Question: This is the question that needs to be implemented:
> Write a C++ program that stops reading a line of text when a period is
entered and displays the sentence with correct spacing and capitalization. For this program, correct spacing means only one space between words, and all letters should be lowercase, except the first letter. For example, if the user enters the text , the displayed sentence should be
I have written my piece of code which looks like this:
'''
// Processing a sentence and verifying if it is grammatically correct or not (spacing and capitalization)
//#include <stdio.h>
//#include <conio.h>
#include <iostream>
#include <string>
using namespace std;
int main()
{
string sentence;
cout << "Enter the sentence: ";
getline(cin, sentence);
int len = sentence.length();
// Dealing with capitalizations
for (int j = 0; j <= len; j++)
{
if (islower(sentence[0]))
sentence[0] = toupper(sentence[0]);
if(j>0)
if(isupper(sentence[j]))
sentence[j] = tolower(sentence[j]);
}
int space = 0;
do
{
for (int k = 0; k <= len; k++)
{
if(isspace(sentence[k]))
{
cout << k << endl;
int n = k+1;
if(sentence[n] == ' ' && n <=len)
{
space++;
cout << space <<endl;
n++;
cout << n <<endl;
}
if(space!= 0)
sentence.erase(k,space);
cout << sentence <<endl;
}
}
len = sentence.length();
//cout << len <<endl;
} while (space != 0);
}
'''
With this I was able to deal with capitalization issue but problem occurs when I try to check for more than one whitespace between two words. In the 'do' loop I am somehow stuck in an infinite loop.
Like when I try and print the length of the string ('len/len1') in the first line inside do-while loop, it keeps on running in an infinite loop. Similarly, when I try and print the value of 'k' after the for loop, it again goes into infinite loop. I think it has to do with my use of do-while loop, but I am not able to get my head around it.
This is the output that I am receiving.

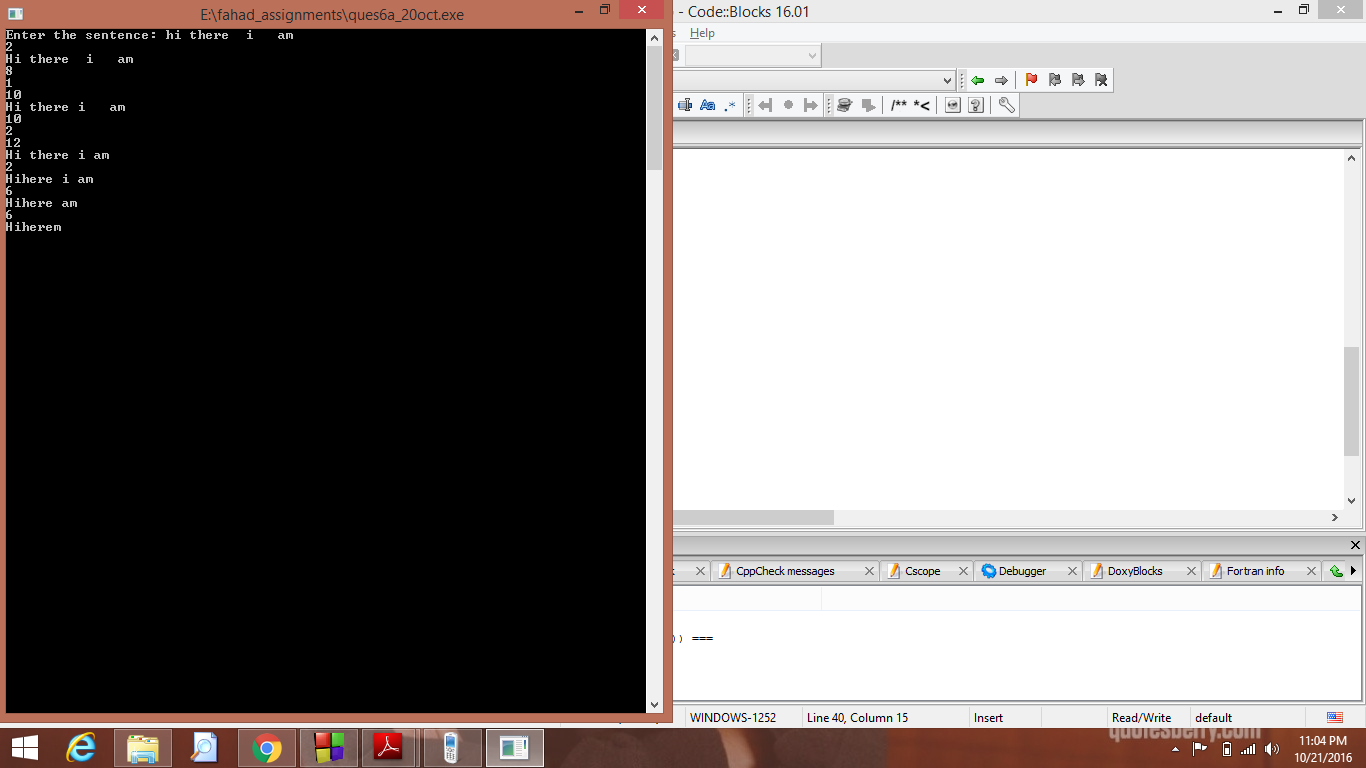
Answer: there are a few different issues with this code, but i believe that the code below addresses them. hopefully this code is readable enough that you can learn a few techniques. for example, no need to capitalize the first letter inside the loop, do it once and be done with it.
the usual problem with infinite loops is that the loop termination condition is never met--ensure that it will be met no matter what happens in the loop.
'''
#include <iostream>
#include <string>
using namespace std;
int main() {
string sentence;
cout << "Enter the sentence: ";
getline(cin, sentence);
int len = sentence.find(".", 0) + 1; // up to and including the period
// Dealing with capitalizations
if (islower(sentence[0]))
sentence[0] = toupper(sentence[0]);
for (int j = 1; j < len; j++)
if(isupper(sentence[j]))
sentence[j] = tolower(sentence[j]);
// eliminate duplicate whitespace
for (int i = 0; i < len; i++)
if (isspace(sentence[i]))
// check length first, i + 1 as index could overflow buffer
while (i < len && isspace(sentence[i + 1])) {
sentence.erase(i + 1, 1);
len--; // ensure sentence decreases in length
}
cout << sentence.substr(0, len) << endl;
}
'''